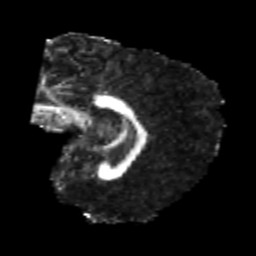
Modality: FA
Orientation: sagittal
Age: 20
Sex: female
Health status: healthy
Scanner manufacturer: philips
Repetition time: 7.386 s
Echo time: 0.08599 s